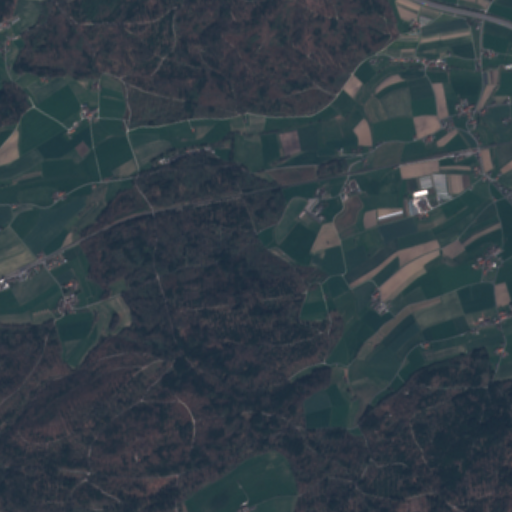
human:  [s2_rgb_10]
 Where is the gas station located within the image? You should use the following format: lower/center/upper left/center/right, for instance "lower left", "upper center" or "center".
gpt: The gas station is located in the center left of the image.
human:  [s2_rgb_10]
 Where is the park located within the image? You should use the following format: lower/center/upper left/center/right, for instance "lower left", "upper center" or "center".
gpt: The park is located in the center of the image.
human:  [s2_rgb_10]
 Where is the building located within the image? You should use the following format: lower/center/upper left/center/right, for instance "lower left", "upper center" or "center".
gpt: There is no building in the image.